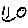
Label: smiley face